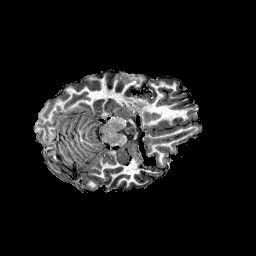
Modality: T1w
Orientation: coronal
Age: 20
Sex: female